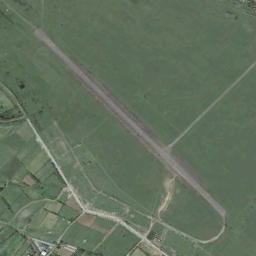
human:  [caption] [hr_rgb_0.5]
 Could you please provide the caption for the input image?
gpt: There is an airport with a runway in the field .

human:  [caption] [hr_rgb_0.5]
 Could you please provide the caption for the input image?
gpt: The airport is built by the sea and the sea water is light blue .

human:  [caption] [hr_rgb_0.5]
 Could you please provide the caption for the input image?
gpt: A runway at the airport is surrounded by a green farmland .

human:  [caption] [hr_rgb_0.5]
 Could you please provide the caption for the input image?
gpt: An airport with a runway on the farmland and some roads through the farmland .

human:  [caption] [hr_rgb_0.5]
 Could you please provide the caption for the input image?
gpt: Many lawns in the airport are separated by roads .